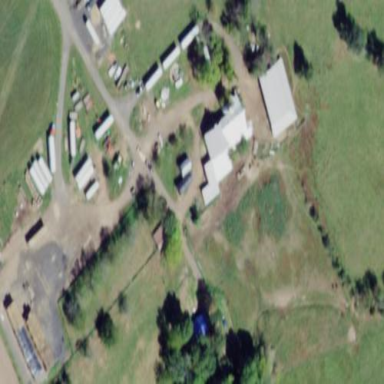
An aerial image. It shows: Farmyard area.